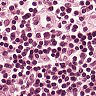
Metastatic tissue present: no